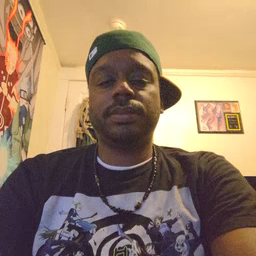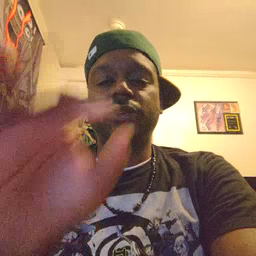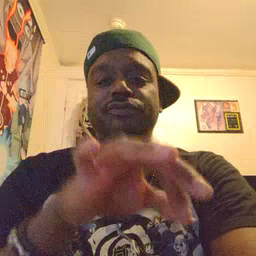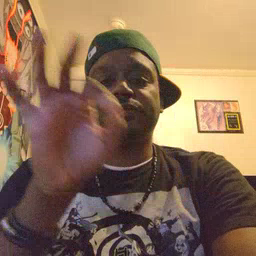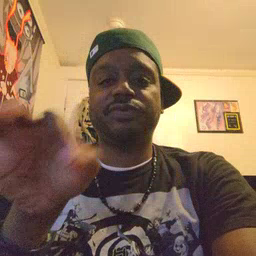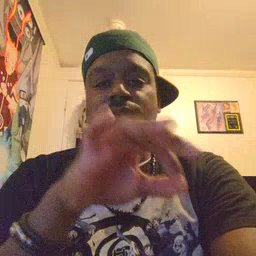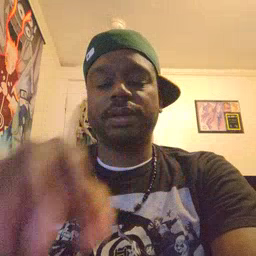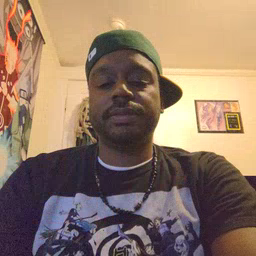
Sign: frenchfries